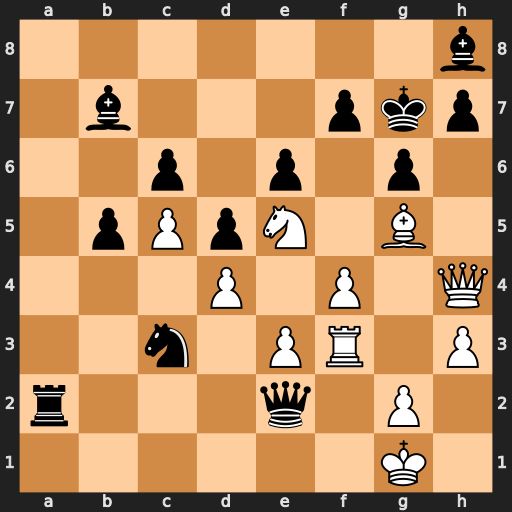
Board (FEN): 7b/1b3pkp/2p1p1p1/1pPpN1B1/3P1P1Q/2n1PR1P/r3q1P1/6K1
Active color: w
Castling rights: -
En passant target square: -
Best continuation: Bh6+ Kg8 Qd8#